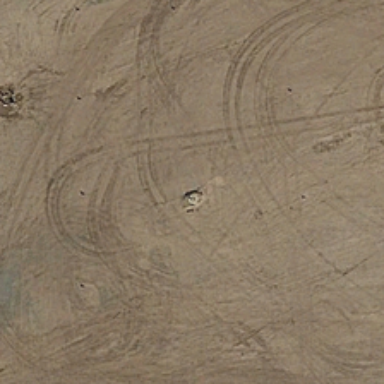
Many marks like ripples are in a piece of yellow bareland .